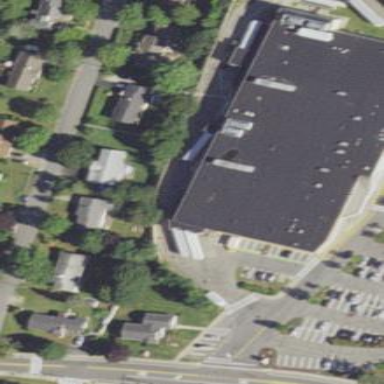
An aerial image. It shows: Supermarket building.